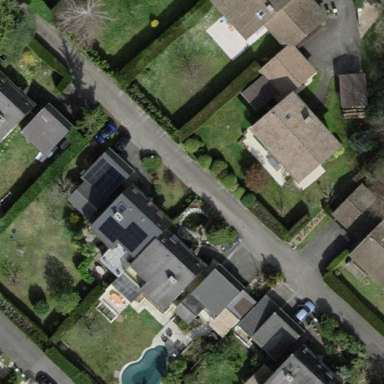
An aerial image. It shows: Garden surrounded by fence.